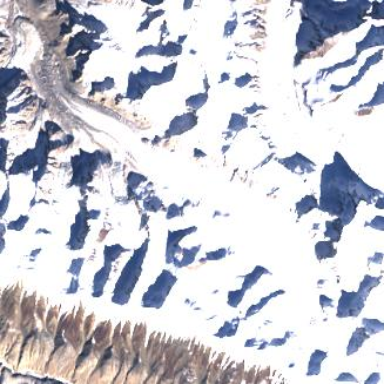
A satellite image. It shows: Stunning view of glacier.